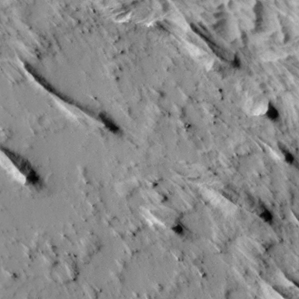
Label: non_frost